Interaction volume radius: 5 \u00c5
Interaction volume height: 10 \u00c5
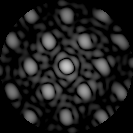
Disorder parameter: 0.2765